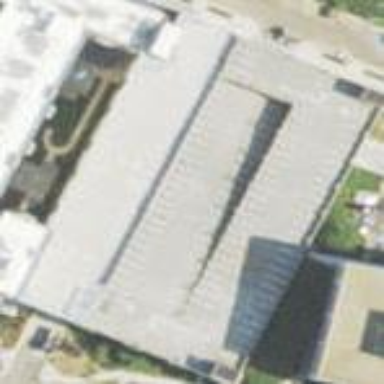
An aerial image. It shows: Multi-storey parking building.